A time-domain waveform of one vibration snapshot from a rolling-element bearing is shown. Diagnose the bearing from this image, choosing from: normal, inner_race, outer_race, ball.
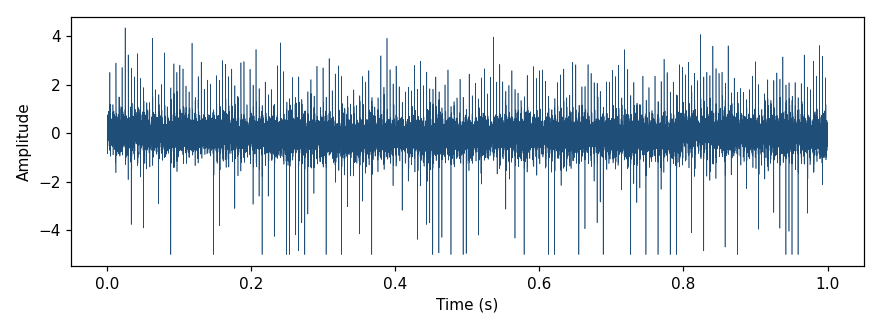
Answer: outer_race